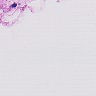
Metastatic tissue present: no